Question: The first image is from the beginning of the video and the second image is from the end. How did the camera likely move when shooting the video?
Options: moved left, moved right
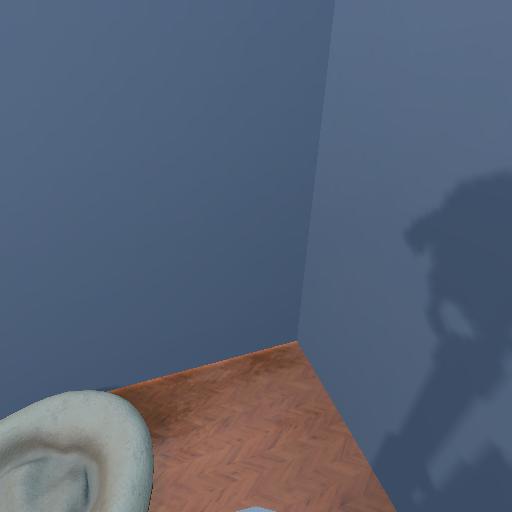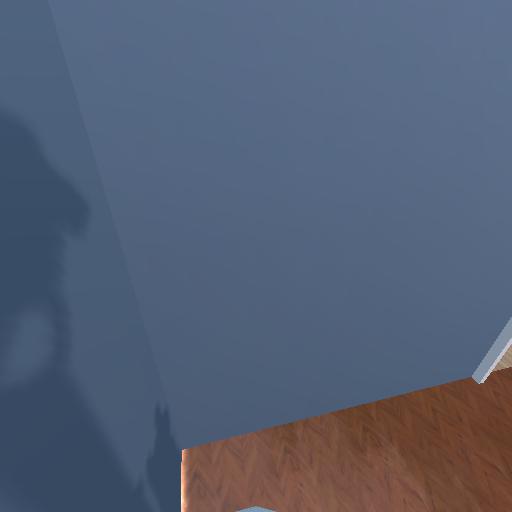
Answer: moved left